Question: I created a custom theme for the action bar that makes it white, and having a tad bit of trouble, and I have not been able to find the solution. First of all I want the 'options button' to be red, like the text below. but especially I want when clicked the whole row to be highlighted, not like it is shown in the picture:

Sso here is the code for the theme I'm using:
'''
<resources xmlns:android="http://schemas.android.com/apk/res/android">
<style name="MyCustomTheme" parent="@android:style/Theme.Holo.Light">
<item name="android:actionBarStyle">@style/MyActionBarTheme</item>
<item name="android:background">@color/White</item>
<item name="android:textColorLink">@color/White</item>
</style>
<style name="MyActionBarTheme" parent="@android:style/Widget.Holo.Light.ActionBar">
<item name="android:background">@color/White</item>
<item name="android:textColor">@color/Red</item>
</style>
</resources>
'''
I was hoping I could also get the red text to be aligned right, and have tried multiple alignment methods with no luck.thanks.
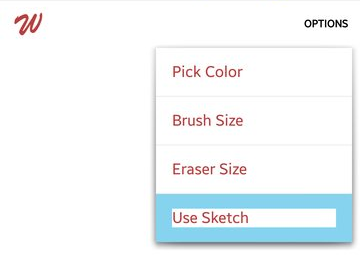
Answer: You need styles for 'android:actionMenuTextColor' to change the "options" text color and 'android:textAppearanceLargePopupMenu' to change the 'PopupMenu' text color.
'''
<style name="Your.Theme" parent="@android:style/Theme.Holo.Light">
<item name="android:actionMenuTextColor">@android:color/holo_red_dark</item>
<item name="android:textAppearanceLargePopupMenu">@style/TextAppearance.Red.PopupMenu.Large</item>
<item name="android:popupMenuStyle">@style/PopupMenu.Example</item>
</style>
<style name="TextAppearance.Red.PopupMenu.Large" parent="@android:style/TextAppearance.DeviceDefault.Widget.PopupMenu.Large">
<item name="android:textColor">@android:color/holo_red_dark</item>
</style>
<style name="PopupMenu.Example" parent="@android:style/Widget.ListPopupWindow">
<item name="android:popupBackground">@drawable/your_background</item>
<!-- Or use -->
<item name="android:popupBackground">@android:color/white</item>
</style>
'''